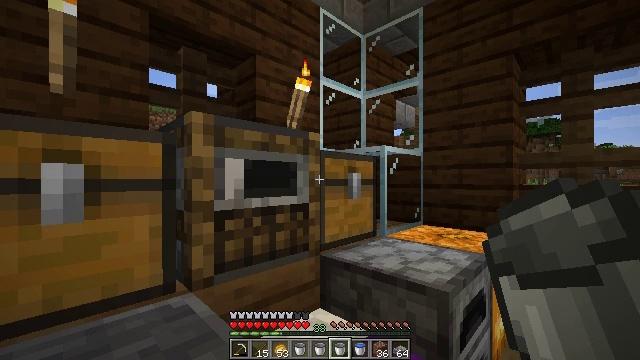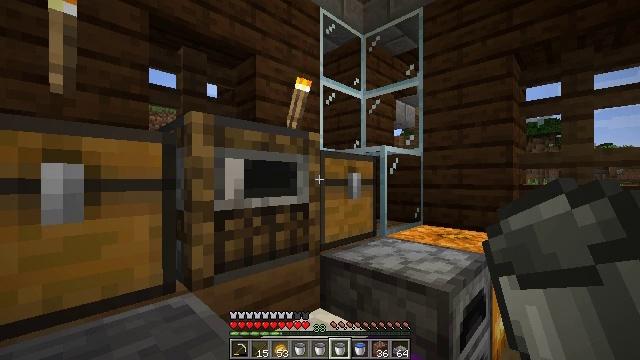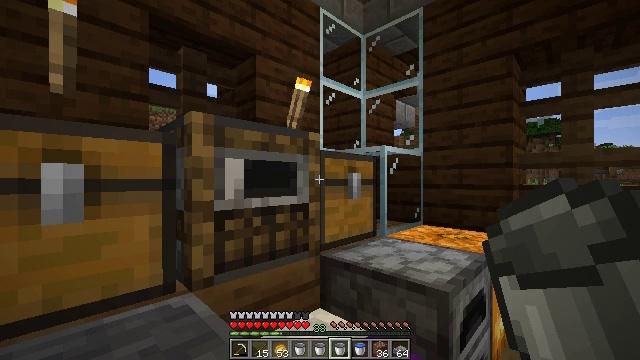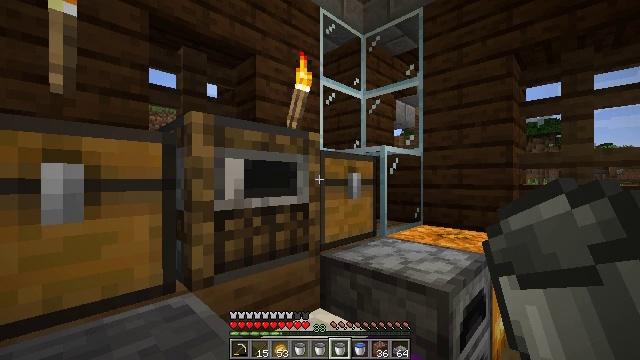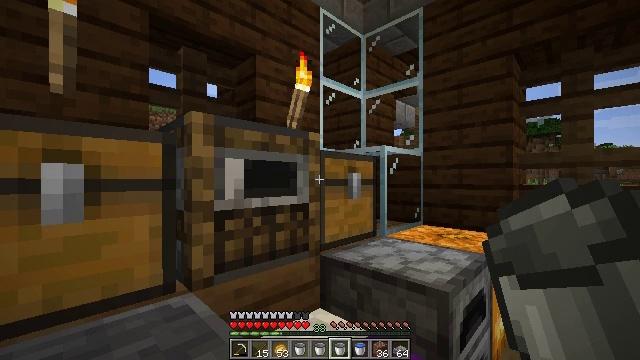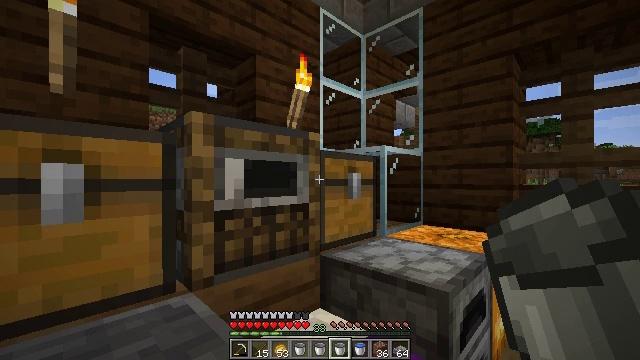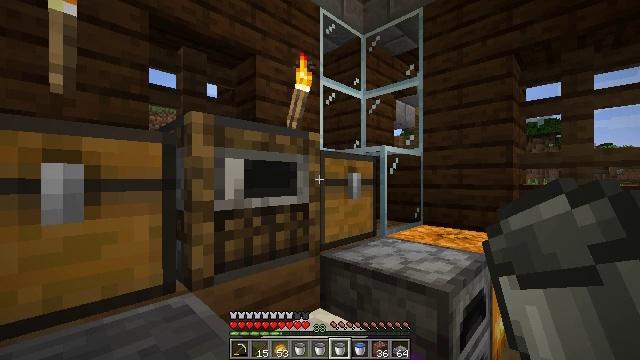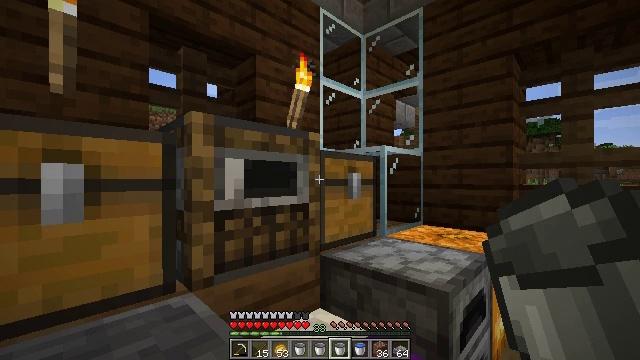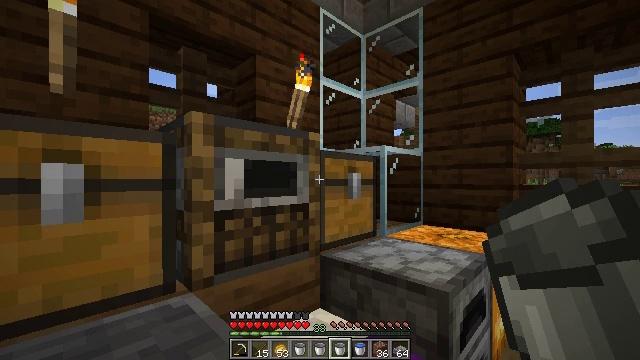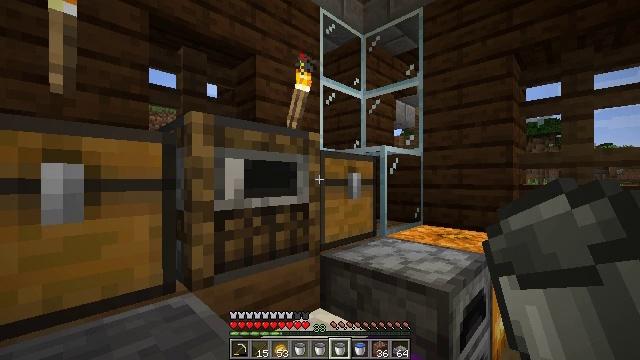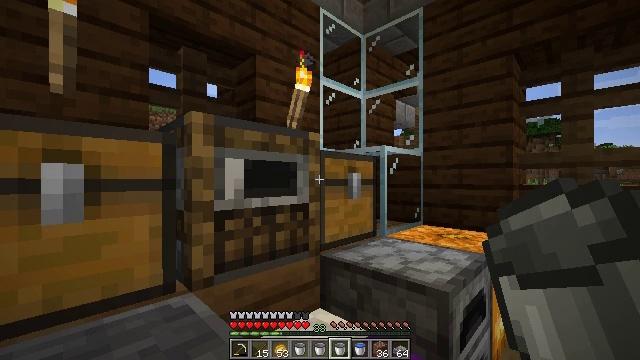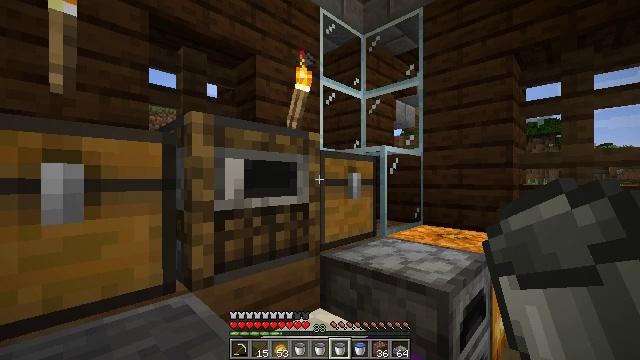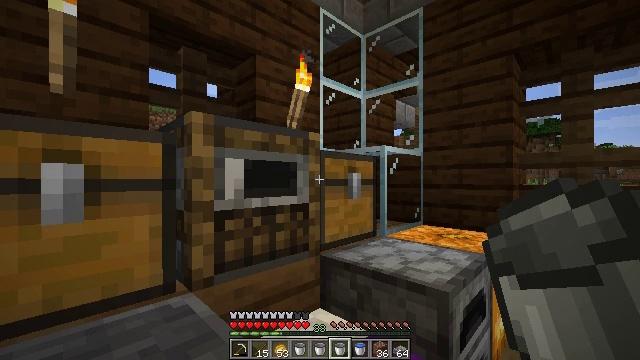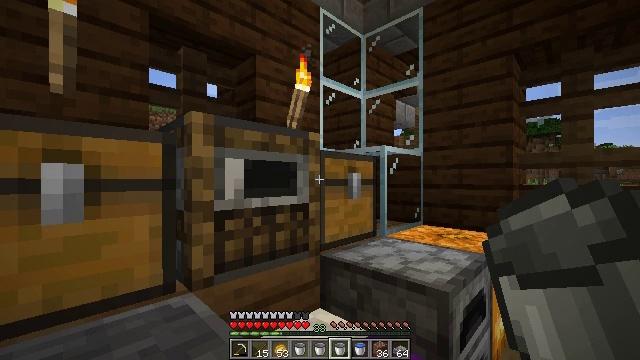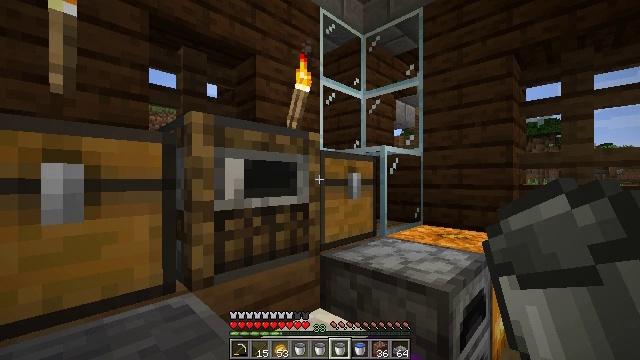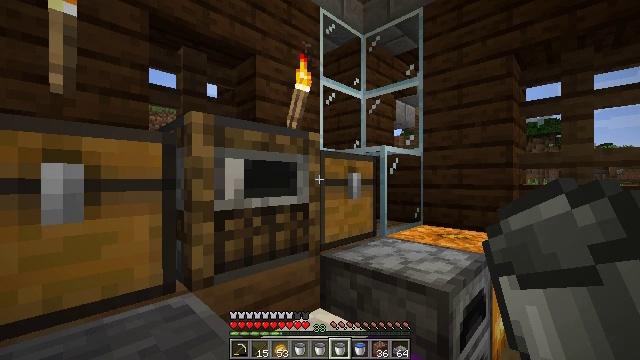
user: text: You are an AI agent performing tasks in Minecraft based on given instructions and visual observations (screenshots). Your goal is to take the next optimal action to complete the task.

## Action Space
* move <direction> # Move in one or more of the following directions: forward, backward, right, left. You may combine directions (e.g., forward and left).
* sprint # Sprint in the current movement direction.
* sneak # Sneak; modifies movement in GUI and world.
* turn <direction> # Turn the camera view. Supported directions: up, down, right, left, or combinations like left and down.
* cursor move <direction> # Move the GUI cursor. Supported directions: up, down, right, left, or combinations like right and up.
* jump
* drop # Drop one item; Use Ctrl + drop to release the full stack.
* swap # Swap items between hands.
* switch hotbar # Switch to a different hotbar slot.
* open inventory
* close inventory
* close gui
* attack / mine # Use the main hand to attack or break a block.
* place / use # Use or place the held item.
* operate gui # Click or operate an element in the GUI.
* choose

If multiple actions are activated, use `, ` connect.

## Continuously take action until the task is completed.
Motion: motion action
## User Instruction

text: Punch the spruce leaves to get saplings.
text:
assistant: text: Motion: no_op
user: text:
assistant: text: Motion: no_op
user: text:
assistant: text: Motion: no_op
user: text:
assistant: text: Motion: no_op
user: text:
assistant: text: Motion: no_op
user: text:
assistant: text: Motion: no_op
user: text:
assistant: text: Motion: no_op
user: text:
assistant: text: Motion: no_op
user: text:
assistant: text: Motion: no_op
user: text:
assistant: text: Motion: no_op
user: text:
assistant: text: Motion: no_op
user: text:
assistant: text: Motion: no_op
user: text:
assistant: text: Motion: no_op
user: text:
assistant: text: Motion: no_op
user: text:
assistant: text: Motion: no_op
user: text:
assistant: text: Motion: no_op
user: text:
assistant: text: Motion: no_op
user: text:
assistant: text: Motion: no_op
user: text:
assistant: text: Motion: no_op
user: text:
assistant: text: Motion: no_op
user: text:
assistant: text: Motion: no_op
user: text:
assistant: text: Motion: no_op
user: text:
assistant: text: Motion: no_op
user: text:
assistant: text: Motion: no_op
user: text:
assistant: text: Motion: no_op
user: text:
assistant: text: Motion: no_op
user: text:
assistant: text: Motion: no_op
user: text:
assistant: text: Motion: no_op
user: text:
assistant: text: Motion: no_op
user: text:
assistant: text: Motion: no_op